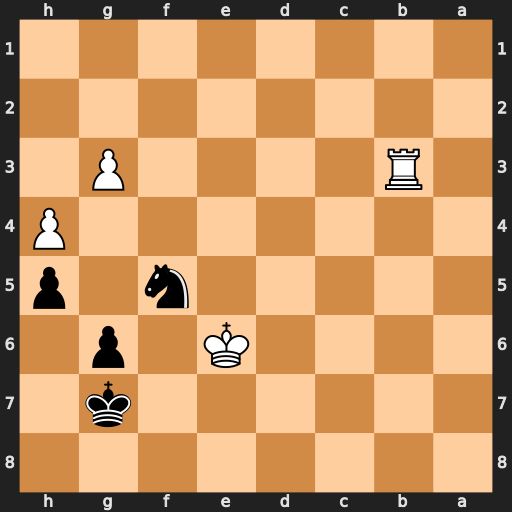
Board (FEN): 8/6k1/4K1p1/5n1p/7P/1R4P1/8/8
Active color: b
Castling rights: -
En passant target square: -
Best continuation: Nd4+ Ke5 Nxb3